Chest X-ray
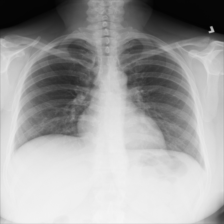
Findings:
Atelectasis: negative
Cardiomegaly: negative
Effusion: negative
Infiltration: negative
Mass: negative
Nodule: negative
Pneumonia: negative
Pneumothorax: negative
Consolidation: negative
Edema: negative
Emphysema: negative
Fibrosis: negative
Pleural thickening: negative
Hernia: negative